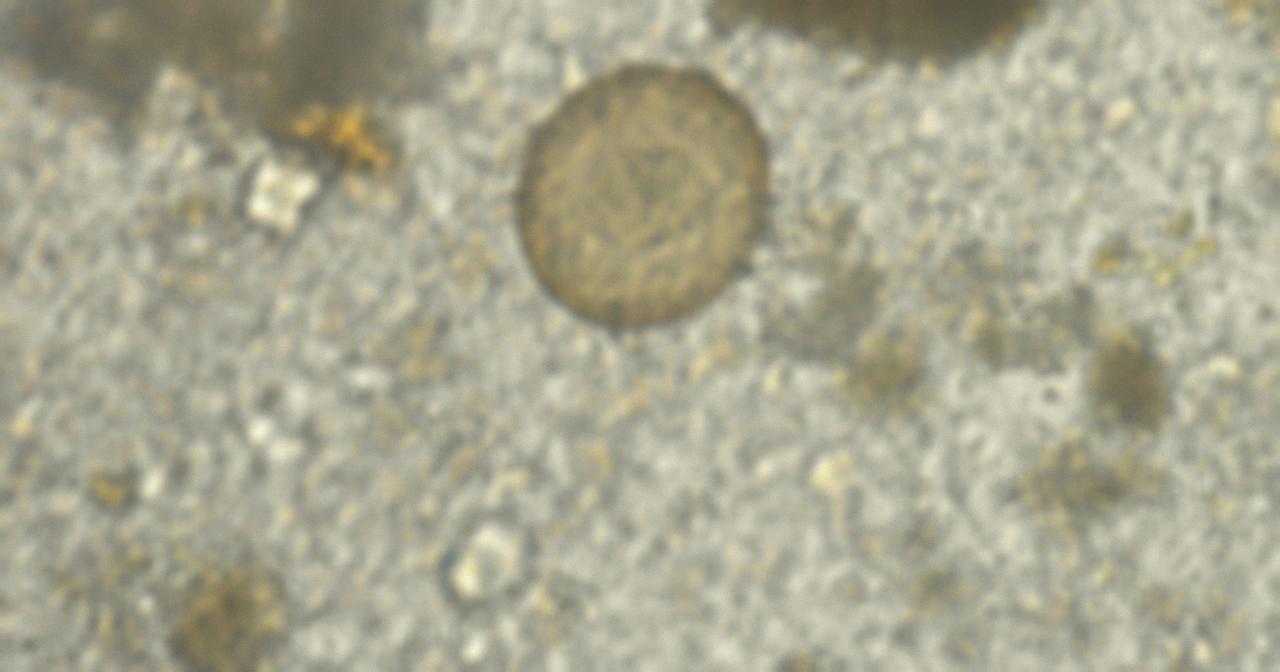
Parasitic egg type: Hymenolepis diminuta